Question: How do I properly change the x, y of an object so that it changes its position when the parent is resized? There is, I will introduce that if I drag the rectangle to the middle, then when the window is resized, it should remain in the middle. (middle for example only, rectangle can be moved freely)

'''
import QtQuick 2.9
import QtQuick.Window 2.2
import QtQuick.Controls 2.3
Window {
visible: true
width: 640
height: 480
onWidthChanged: {
block.x -= block.previousWidth - width
block.previousWidth = width
}
onHeightChanged: {
block.y -= block.previousHeight - height
block.previousHeight = height
}
Rectangle {
id: block
color: "red"
width: 50
height:50
x: 100
y: 50
property int previousWidth: 0
property int previousHeight:0
Component.onCompleted: {
previousWidth = parent.width
previousHeight = parent.height
}
MouseArea {
anchors.fill: parent
drag.target: block
}
}
}
'''
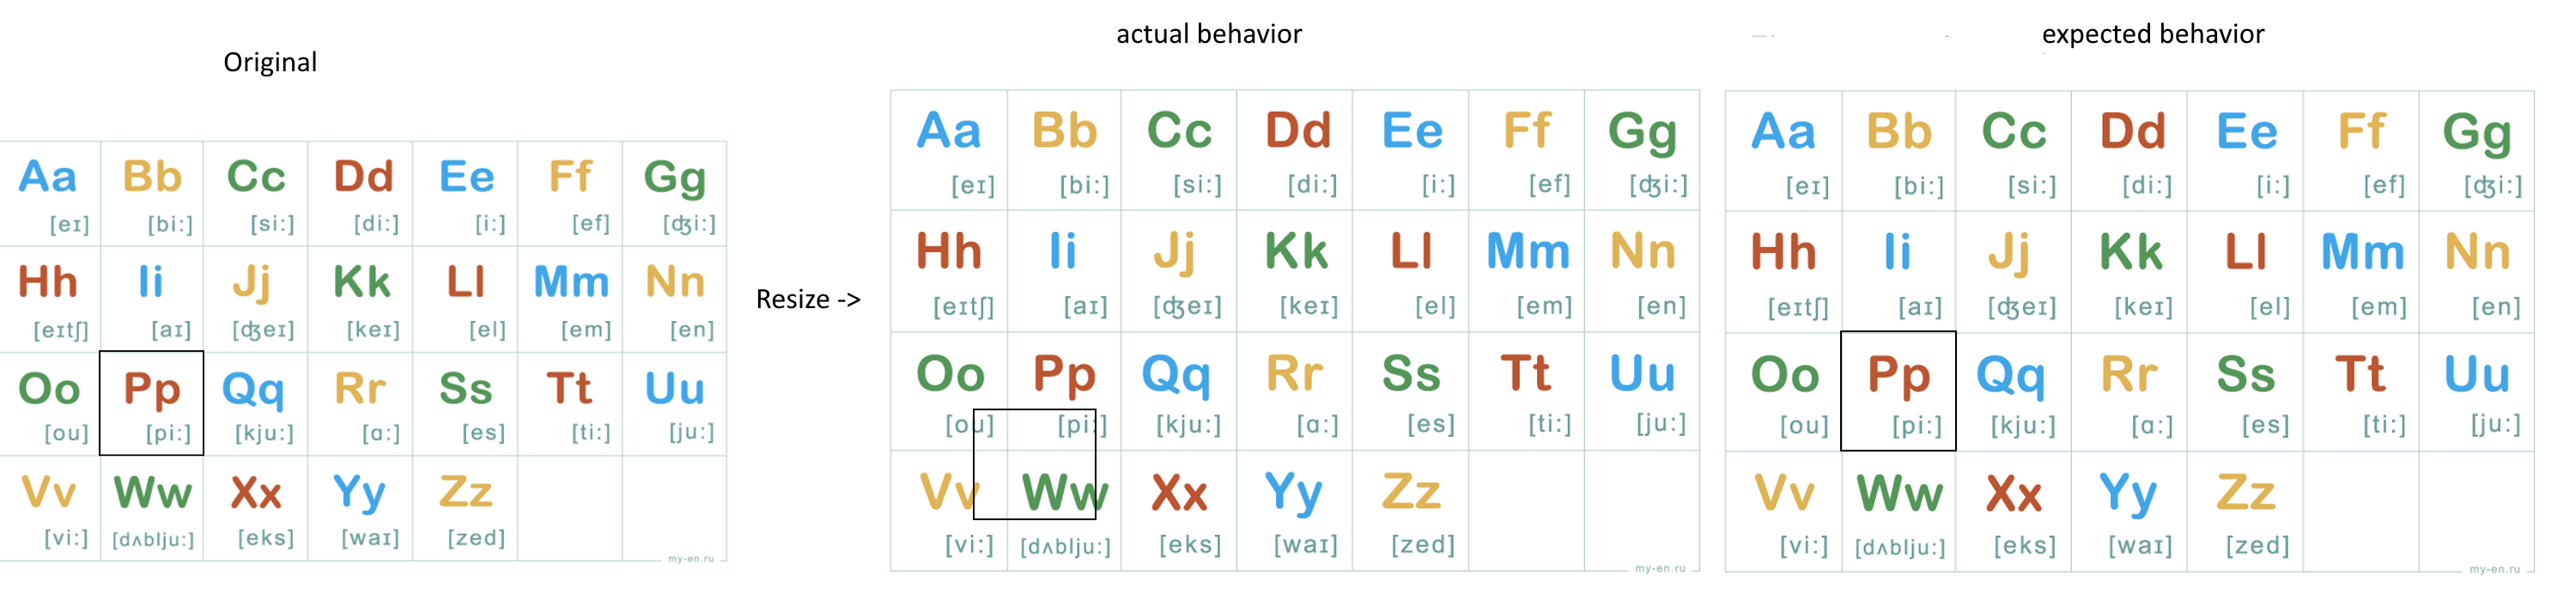
Answer: I must admit, at first I was not impressed by the question. However, when I thought about it, it represents a very interesting and valid use case. So I would be happy to provide a solution.
## Solution
I would approach the problem like this:
1. Make the frame a child of the background image.
2. Instead of manually calculating the coordinates, use Item.scale to scale the image, effectively preserving the relative position of the frame with regard to the image.
## Example
Here is an example I have prepared for you to demonstrate how the proposed solution could be implemented:
'''
import QtQuick 2.15
import QtQuick.Window 2.15
Window {
visible: true
width: 640
height: 480
Image {
anchors.centerIn: parent
source: "alphabet.png"
scale: parent.width/sourceSize.width
Rectangle {
id: frame
width: parent.width/7
height: parent.height/4
border.color: "black"
color: "transparent"
antialiasing: true
MouseArea {
anchors.fill: parent
drag.target: parent
}
}
}
}
'''
## Result
The example produces the following result:
Original window
<URL>
Resized window
<URL>
The frame is moved
<URL>
The window is resized again
<URL>